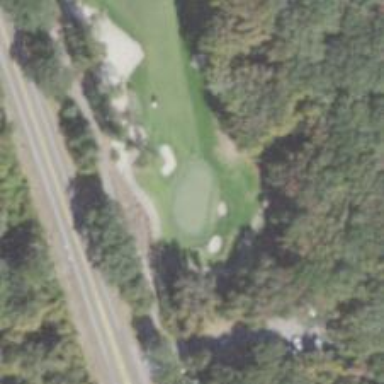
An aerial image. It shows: View of golf hole.